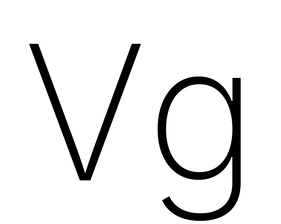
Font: Inter_ExtraLight